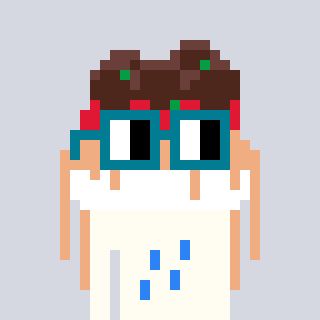
a pixel art character with square dark green glasses, a spaghetti-shaped head and a grayscale-colored body on a cool background